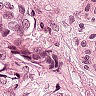
Metastatic tissue present: yes